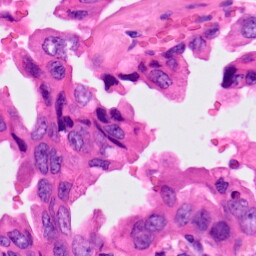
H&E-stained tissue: Lung